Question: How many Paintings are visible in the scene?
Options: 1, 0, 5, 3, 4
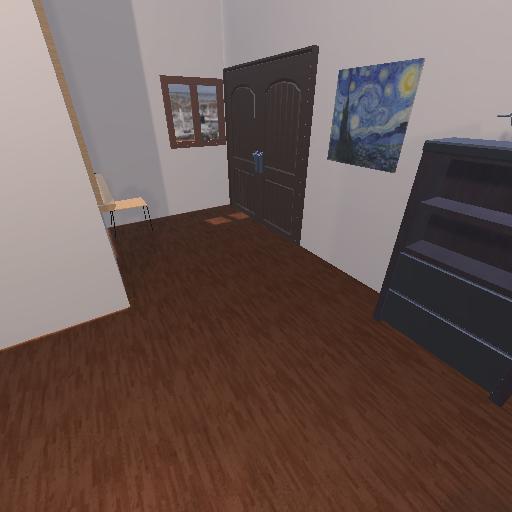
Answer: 1